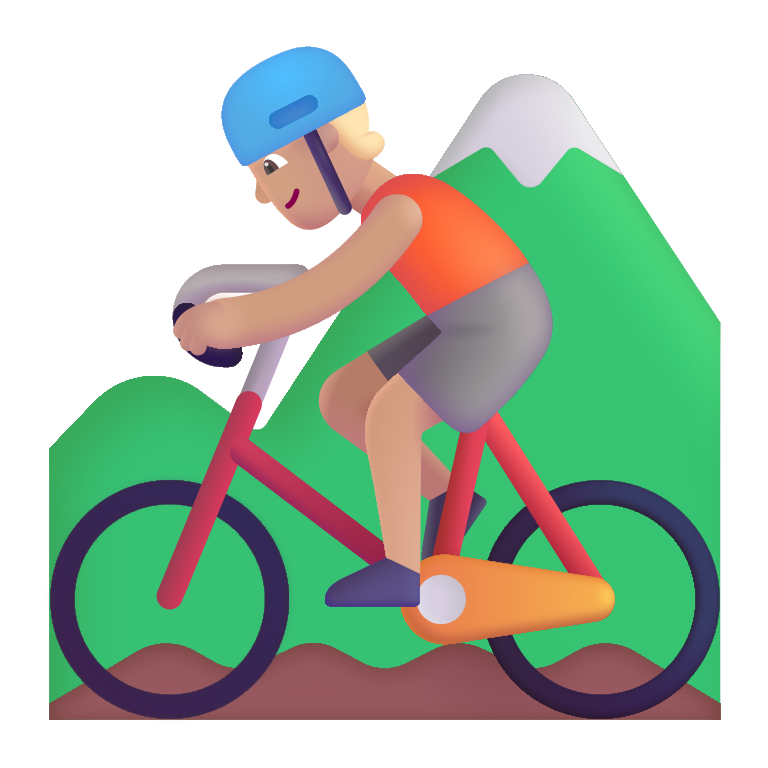
person mountain biking color  light